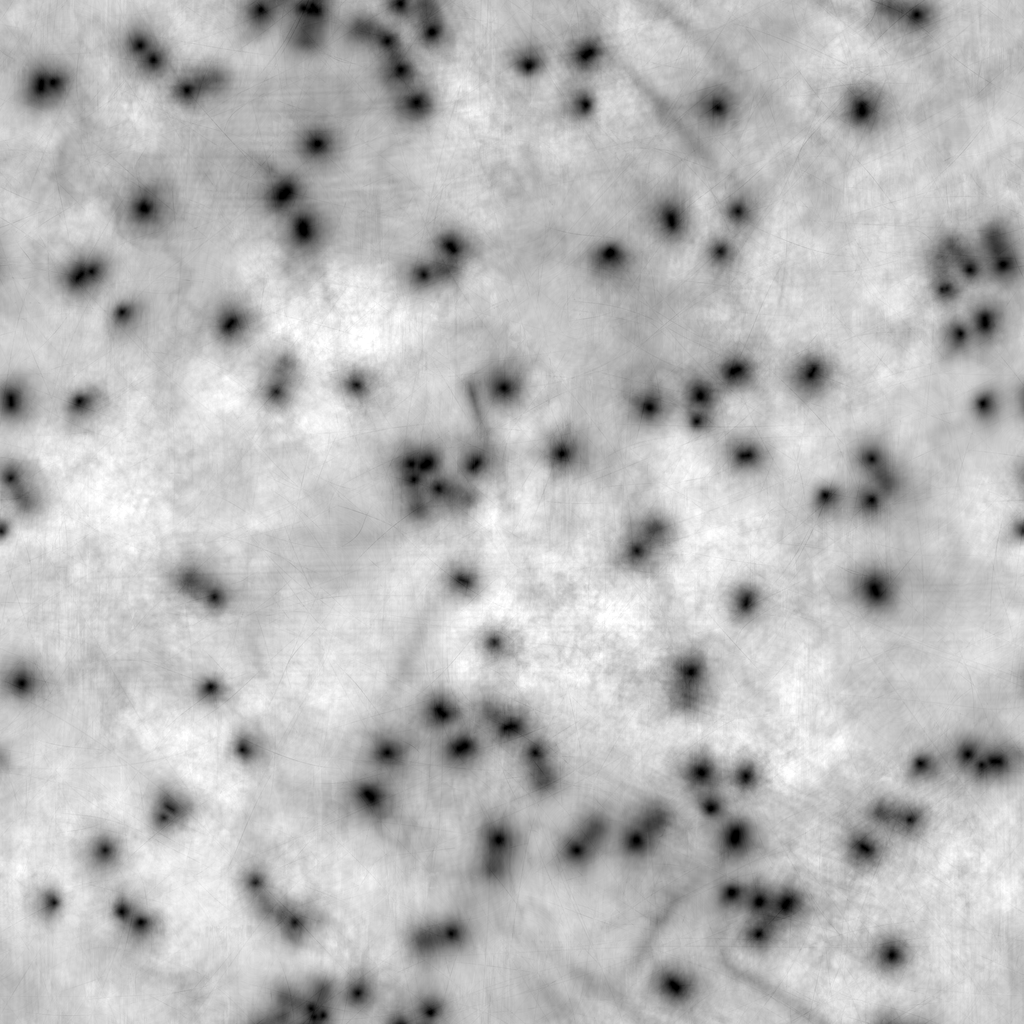
Texture map type: Displacement